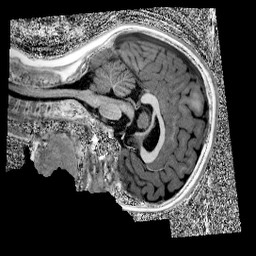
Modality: UNIT1
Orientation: sagittal
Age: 9
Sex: female
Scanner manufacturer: siemens
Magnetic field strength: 3 T
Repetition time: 4 s
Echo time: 0.00303 s